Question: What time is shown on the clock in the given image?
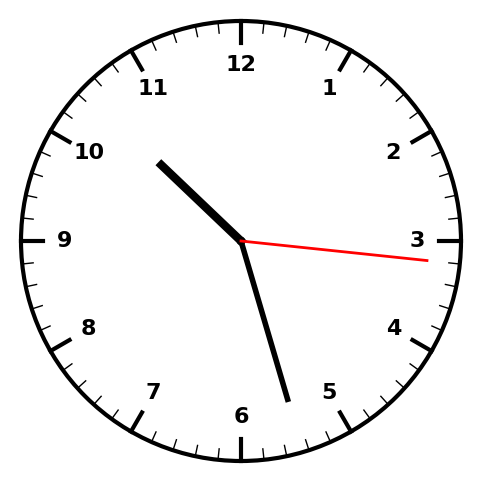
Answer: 10:27:16